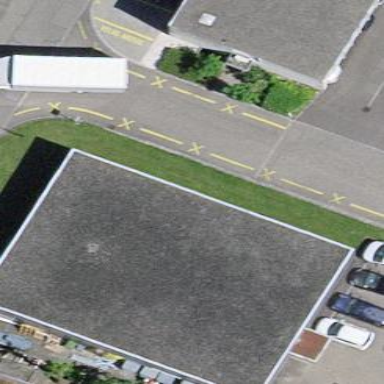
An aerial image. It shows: Commercial building.